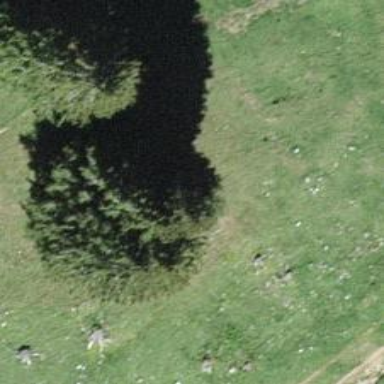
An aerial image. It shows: Needle-leaved tree in natural setting.